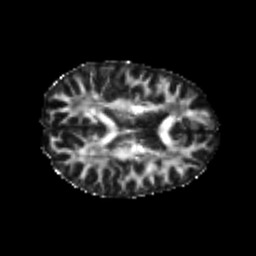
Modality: FA
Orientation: axial
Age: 25
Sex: female
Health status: healthy
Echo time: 0.074 s